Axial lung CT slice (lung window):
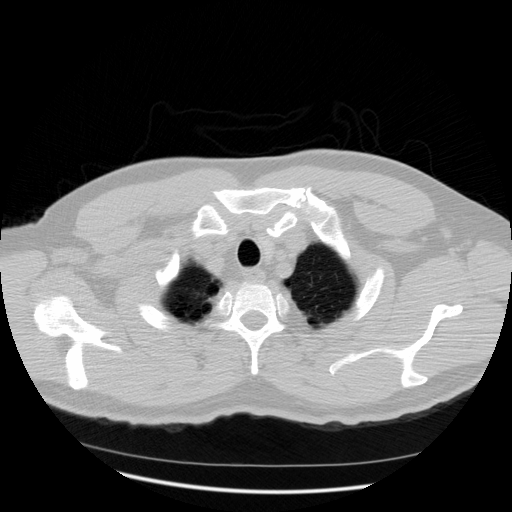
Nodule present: no